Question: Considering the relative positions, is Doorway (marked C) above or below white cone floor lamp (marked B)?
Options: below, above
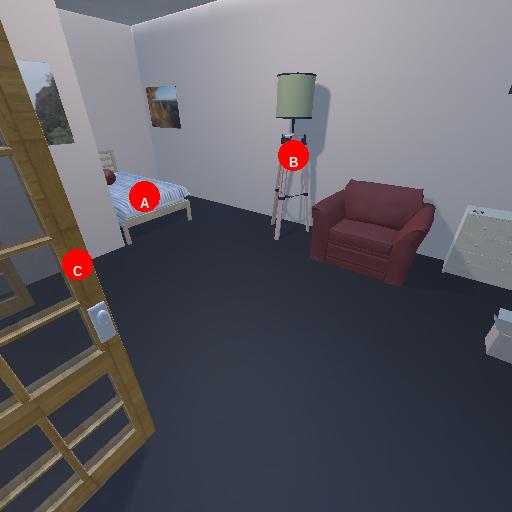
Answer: below